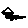
Label: triangle